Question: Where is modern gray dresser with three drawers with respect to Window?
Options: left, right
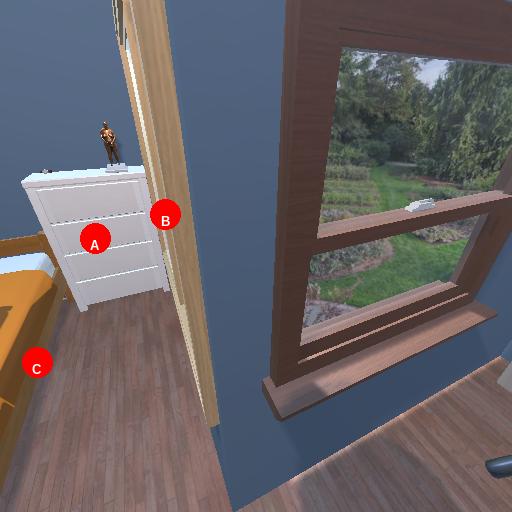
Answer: left